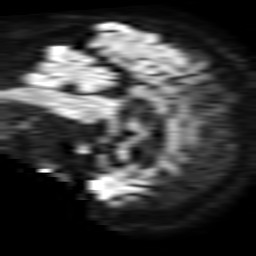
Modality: TRACE
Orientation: sagittal
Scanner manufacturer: philips
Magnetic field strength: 1.5 T
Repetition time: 3.393 s
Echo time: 0.06922 s